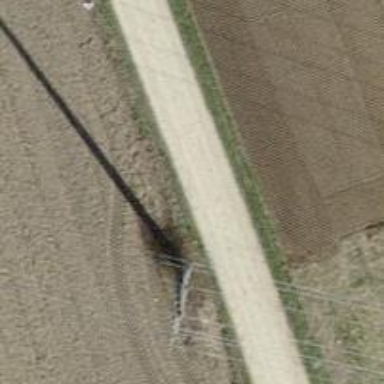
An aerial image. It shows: Concrete power pole.